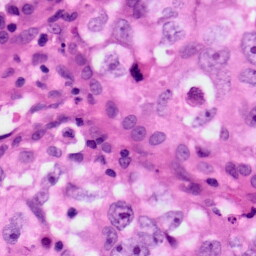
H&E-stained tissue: Lung